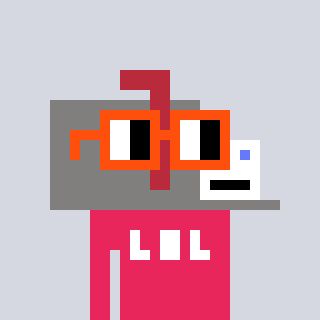
a pixel art character with square orange glasses, a mailbox-shaped head and a redpinkish-colored body on a cool background